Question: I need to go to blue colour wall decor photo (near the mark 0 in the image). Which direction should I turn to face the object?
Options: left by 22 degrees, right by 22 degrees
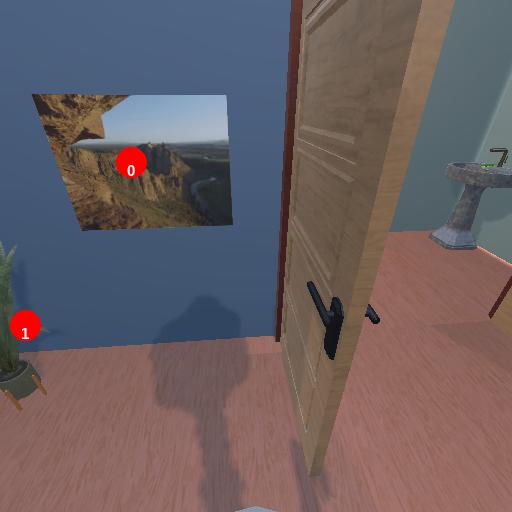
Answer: left by 22 degrees